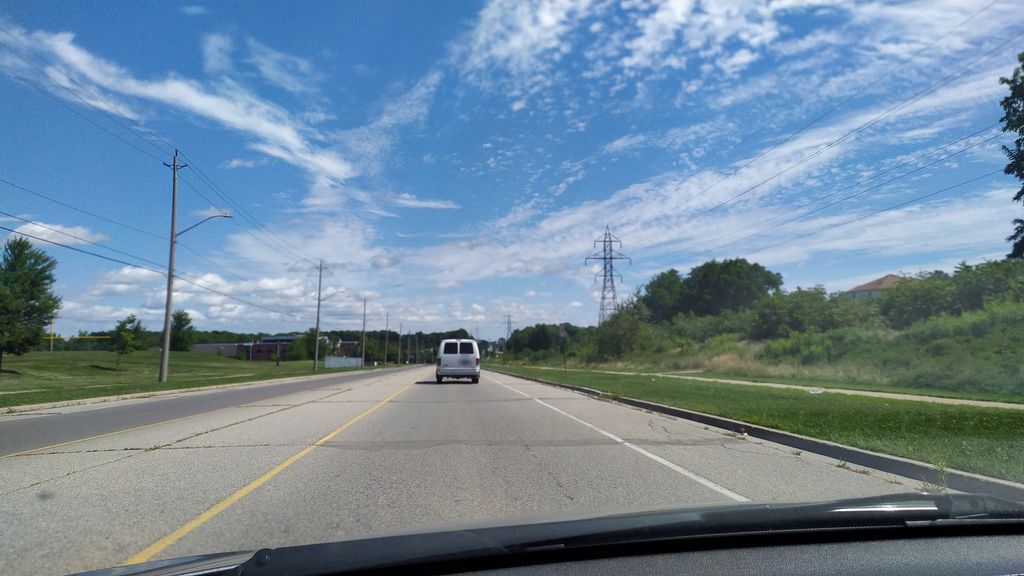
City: kitchener-waterloo